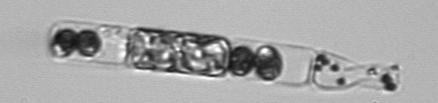
Label: Guinardia_delicatula_TAG_internal_parasite